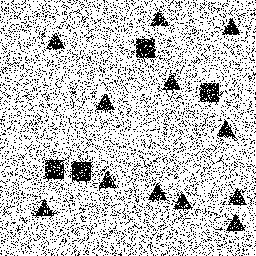
Squares: 4
Triangles: 12
Stars: 0
Total shapes: 16